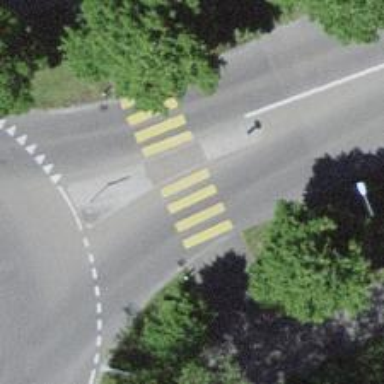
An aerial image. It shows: Primary highway with dedicated lane for cyclists.